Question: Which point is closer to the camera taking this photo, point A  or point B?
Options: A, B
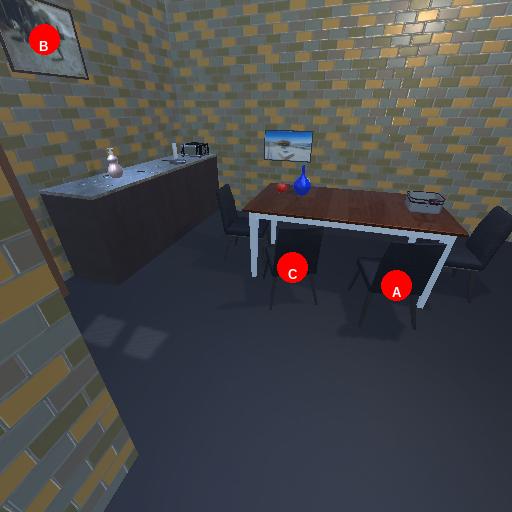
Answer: A